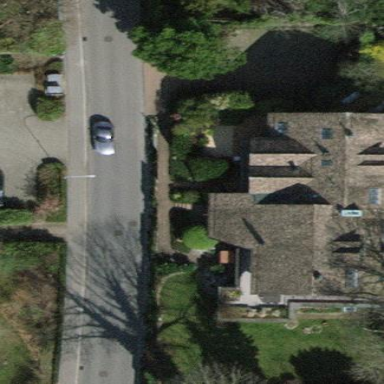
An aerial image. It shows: Gabled roof adorns the apartments building.